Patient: sex M, age 78
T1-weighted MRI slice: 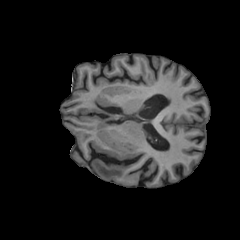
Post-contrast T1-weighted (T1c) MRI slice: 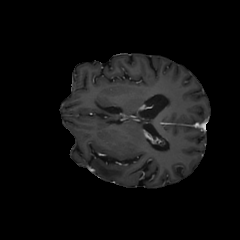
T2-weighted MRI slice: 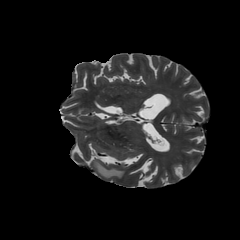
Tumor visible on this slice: yes
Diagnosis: Glioblastoma, IDH-wildtype
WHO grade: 4